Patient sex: F
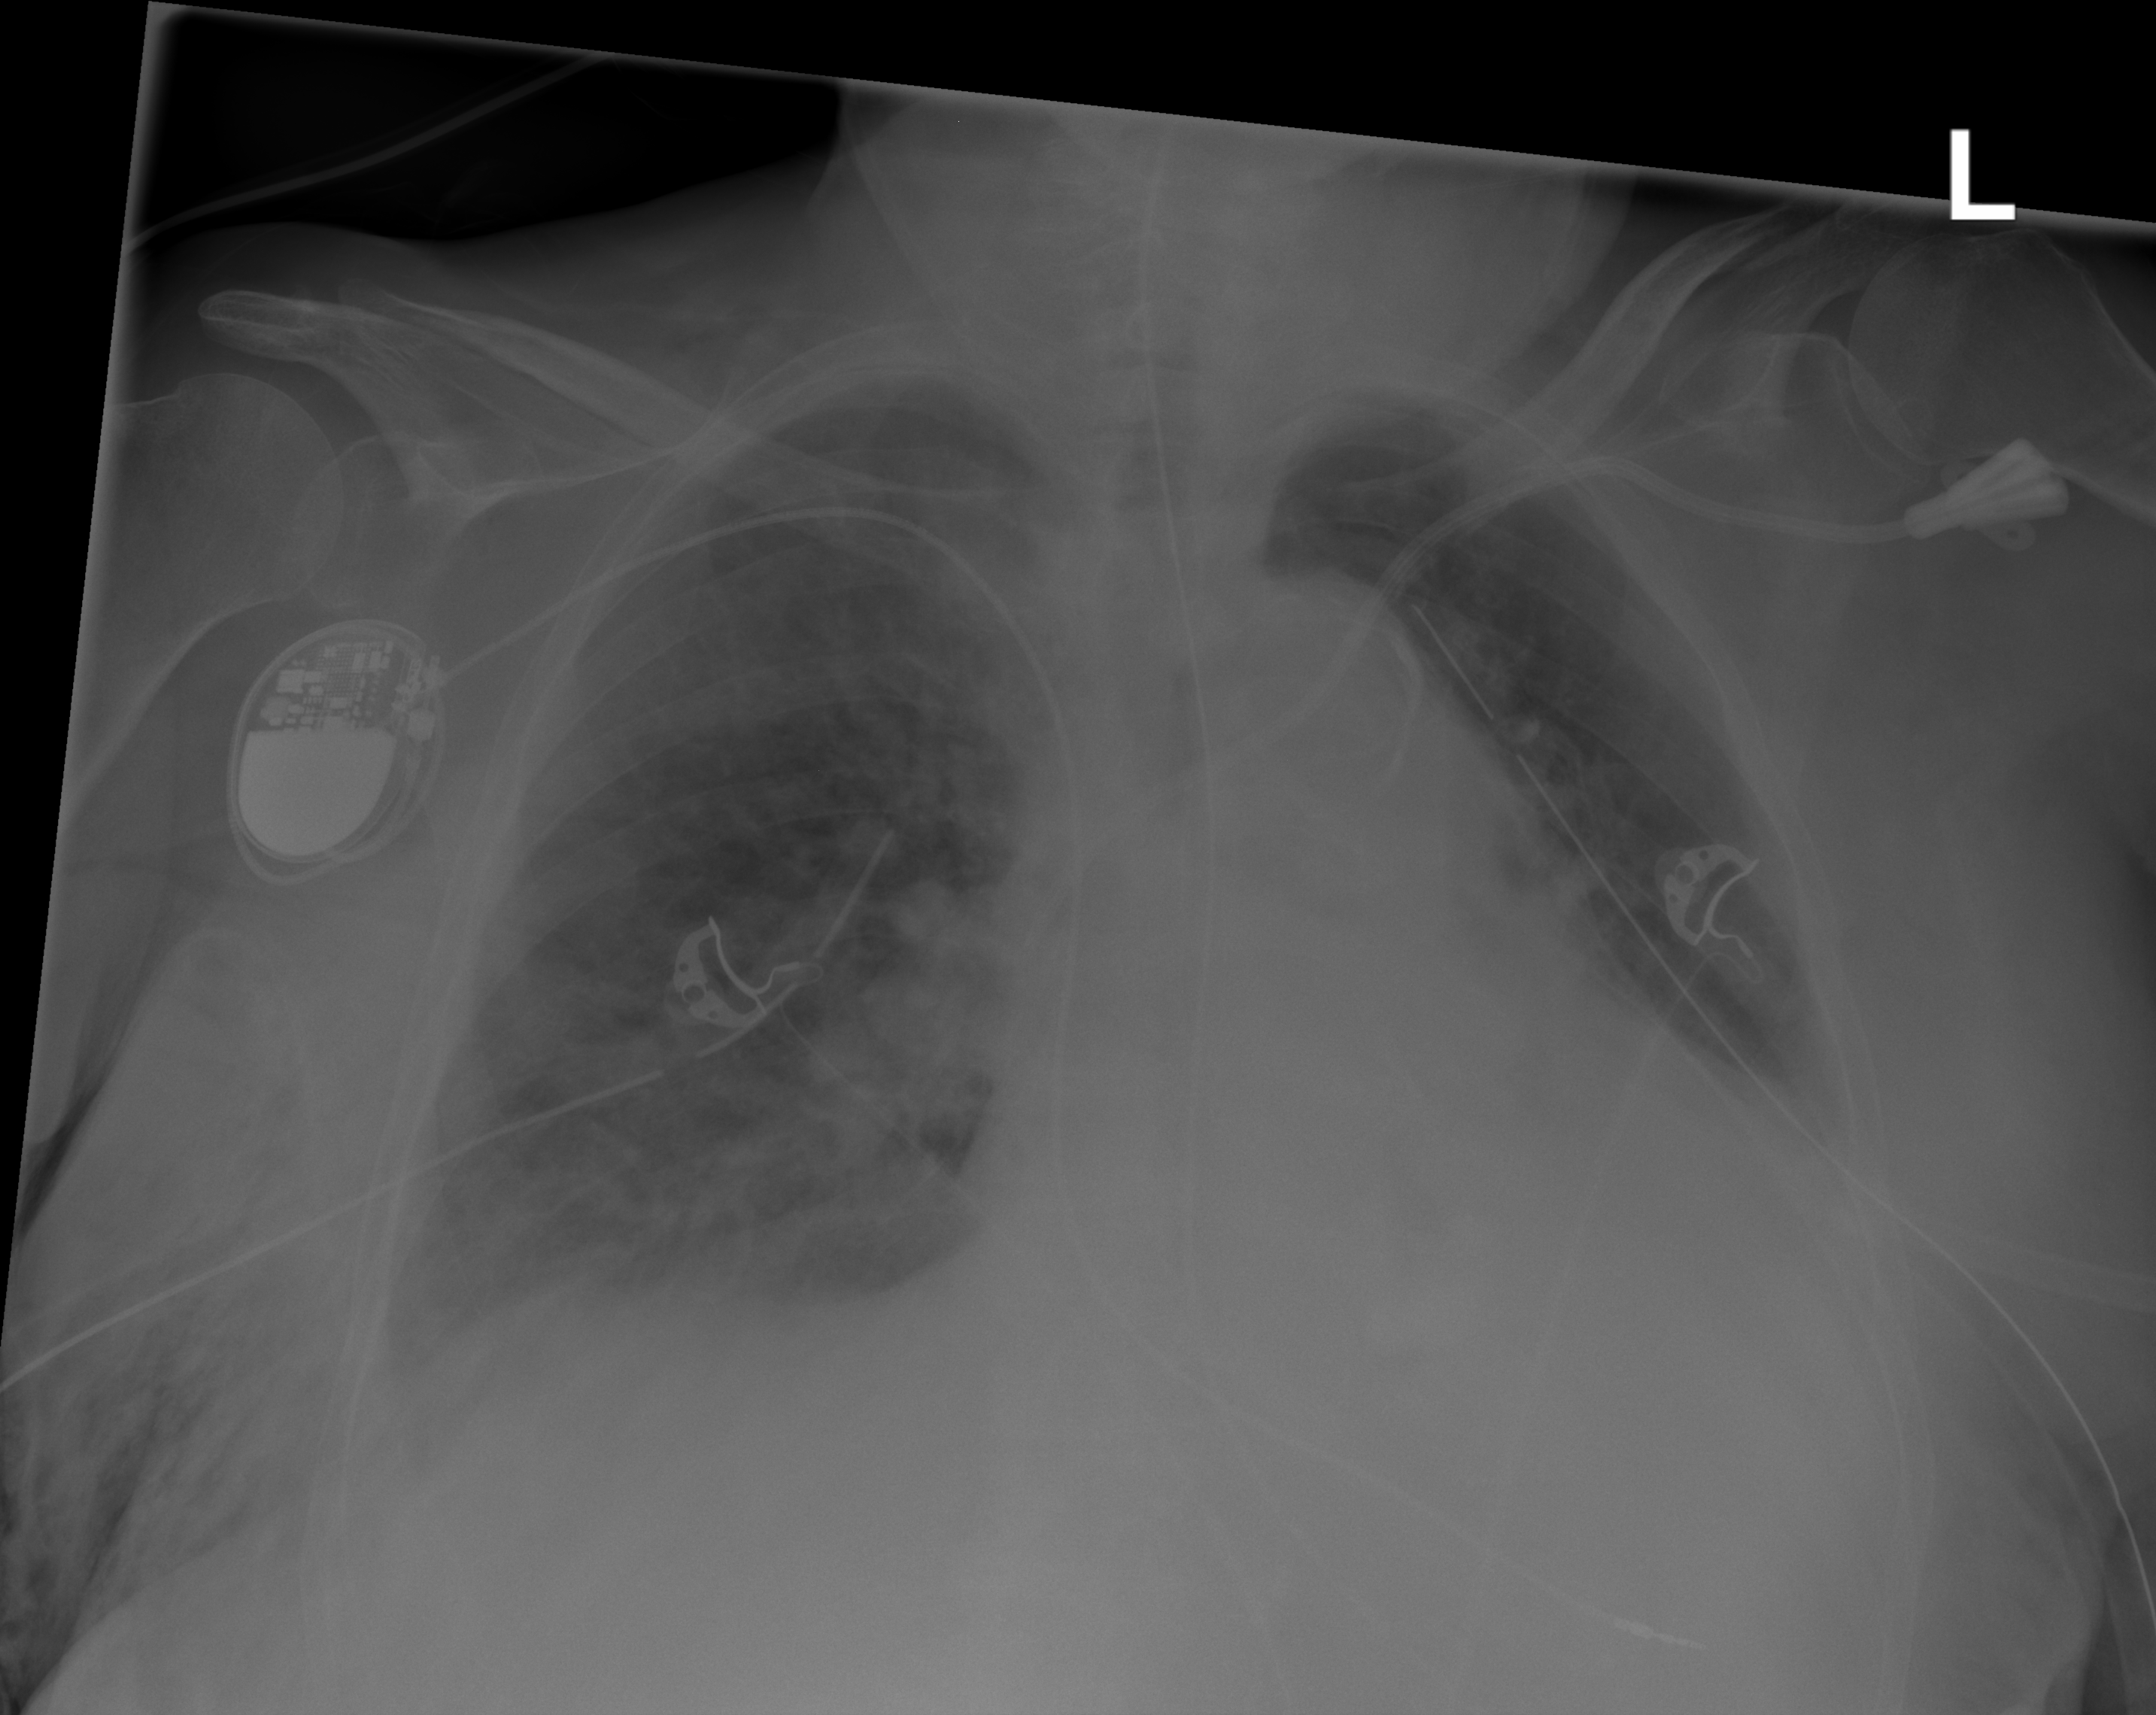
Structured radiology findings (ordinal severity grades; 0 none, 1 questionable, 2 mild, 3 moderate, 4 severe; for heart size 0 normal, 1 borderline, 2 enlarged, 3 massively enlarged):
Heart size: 2
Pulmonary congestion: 2
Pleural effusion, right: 0
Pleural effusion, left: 0
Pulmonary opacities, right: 0
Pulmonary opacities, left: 0
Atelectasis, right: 3
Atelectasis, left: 2